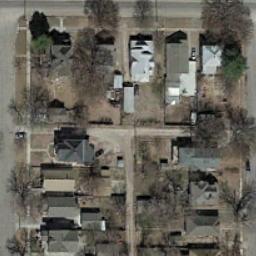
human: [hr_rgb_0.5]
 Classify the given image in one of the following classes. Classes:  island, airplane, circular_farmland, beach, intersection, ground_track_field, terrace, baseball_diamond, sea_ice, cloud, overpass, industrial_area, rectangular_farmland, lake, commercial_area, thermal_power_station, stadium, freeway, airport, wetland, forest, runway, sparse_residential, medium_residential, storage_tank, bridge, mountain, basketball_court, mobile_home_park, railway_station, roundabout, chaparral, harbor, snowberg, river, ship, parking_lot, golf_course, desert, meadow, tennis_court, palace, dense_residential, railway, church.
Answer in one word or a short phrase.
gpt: medium_residential